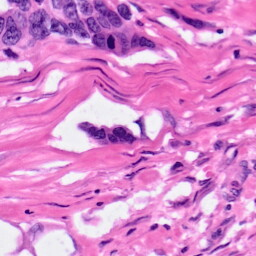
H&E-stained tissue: Pancreatic